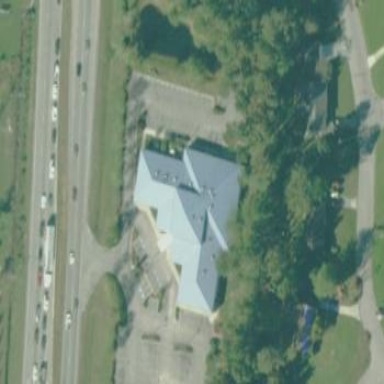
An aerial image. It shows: Building.